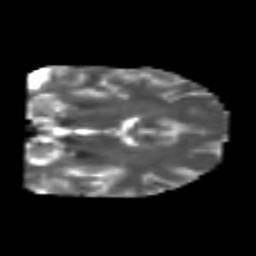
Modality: T2w
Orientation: coronal
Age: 25
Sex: male
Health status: healthy